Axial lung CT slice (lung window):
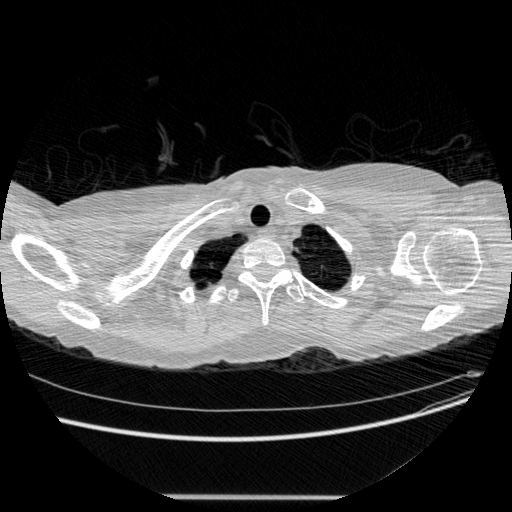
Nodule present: no